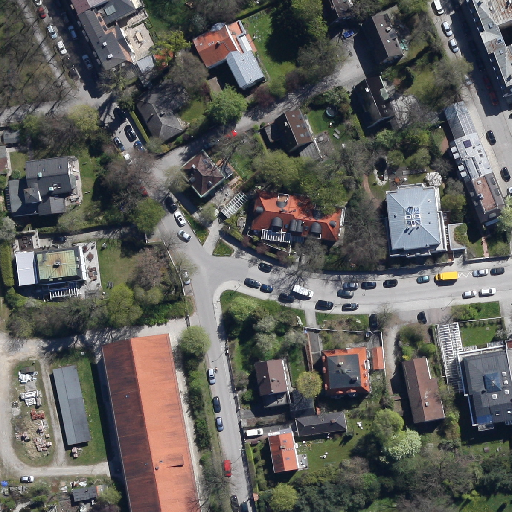
Referring expression: car driving on the road